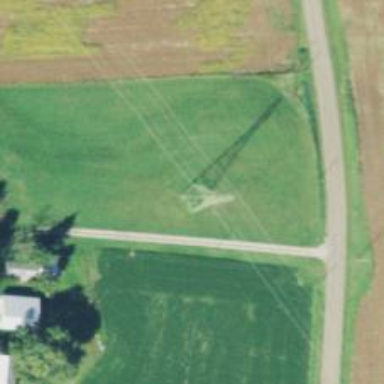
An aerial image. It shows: Lattice structure tower used for power distribution.